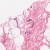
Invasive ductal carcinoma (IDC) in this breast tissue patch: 0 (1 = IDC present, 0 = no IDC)